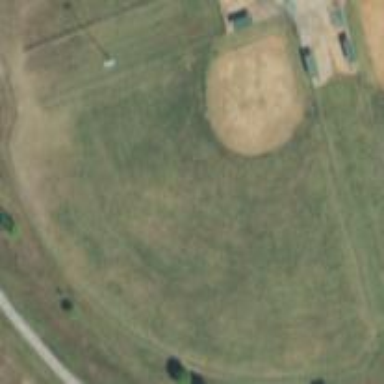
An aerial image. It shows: Softball pitch for leisure sports.